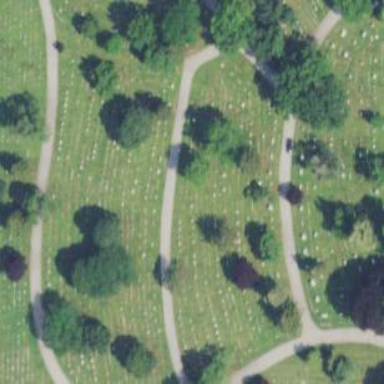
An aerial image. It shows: Cemetery.